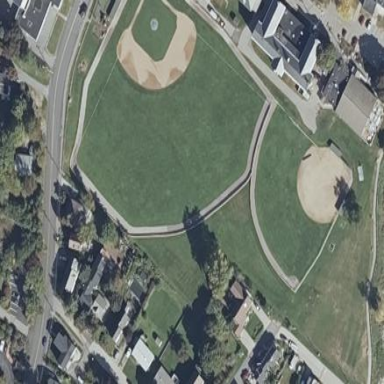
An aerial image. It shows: Baseball/softball pitch for leisure sports.